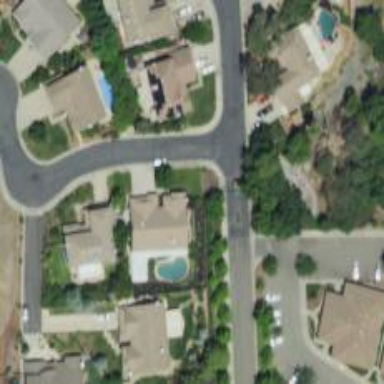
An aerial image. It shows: Residential road with asphalt surface. There is sidewalk on the left side.